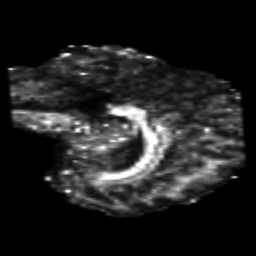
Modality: FA
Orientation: sagittal
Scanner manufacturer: siemens
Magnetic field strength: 3 T
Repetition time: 6.8 s
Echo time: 0.093 s